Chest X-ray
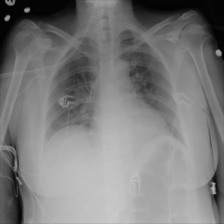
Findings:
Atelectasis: negative
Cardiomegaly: negative
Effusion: negative
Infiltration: negative
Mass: negative
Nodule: negative
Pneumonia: negative
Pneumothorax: negative
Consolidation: negative
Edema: negative
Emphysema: negative
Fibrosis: negative
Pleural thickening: negative
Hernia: negative